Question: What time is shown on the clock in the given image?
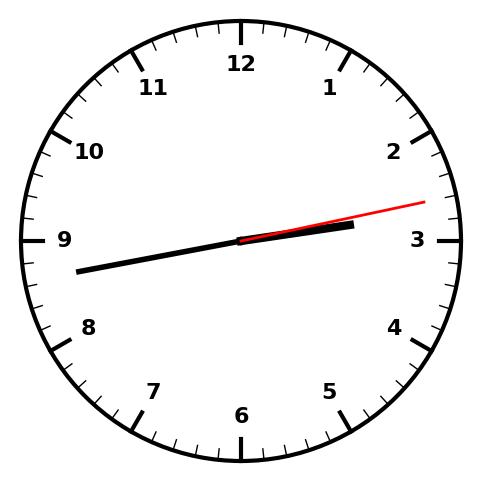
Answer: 02:43:13